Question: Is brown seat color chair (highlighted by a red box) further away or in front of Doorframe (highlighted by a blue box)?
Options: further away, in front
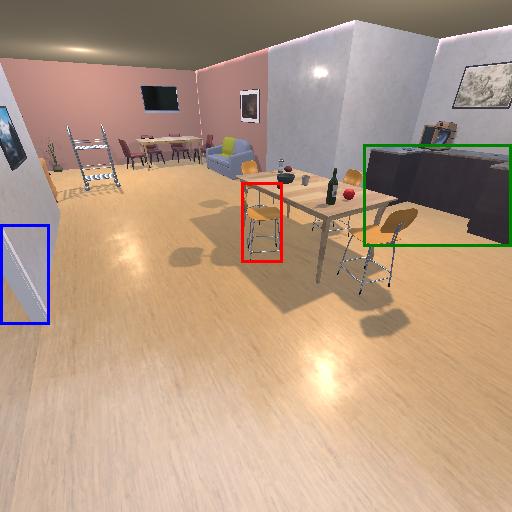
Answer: further away